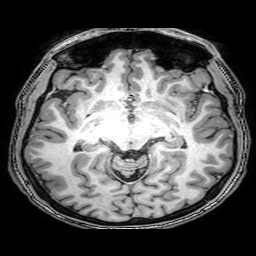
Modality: T1w
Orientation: coronal
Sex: male
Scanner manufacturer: philips
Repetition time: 0.008167 s
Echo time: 0.00374 s